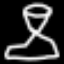
Label: hourglass